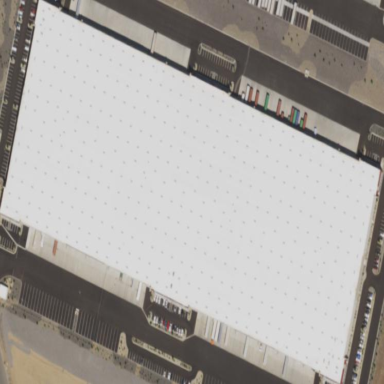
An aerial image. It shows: Warehouse building.